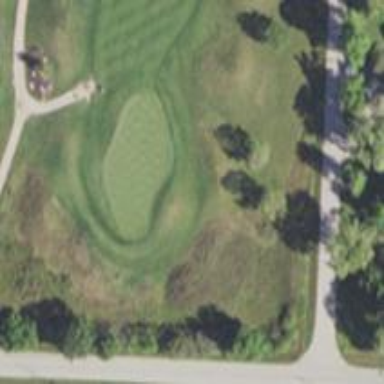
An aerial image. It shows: View of golf hole.